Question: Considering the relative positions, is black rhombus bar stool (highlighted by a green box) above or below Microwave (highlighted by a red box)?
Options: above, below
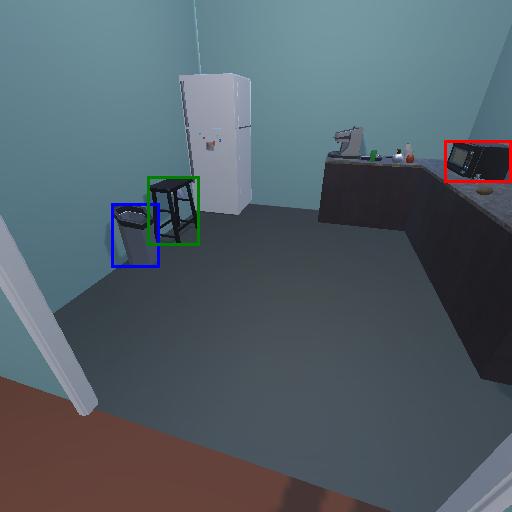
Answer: above